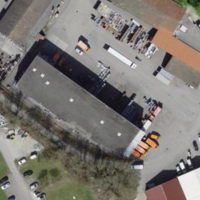
EUNIS habitat code: 54
Species observed at this site:
Chelidonium majus